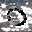
Label: 0